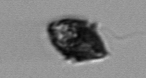
Label: Kryptoperidinium_triquetrum